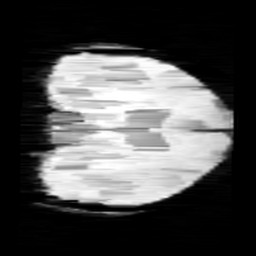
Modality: minIP
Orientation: coronal
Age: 10
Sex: male
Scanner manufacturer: siemens
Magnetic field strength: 3 T
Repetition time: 0.027 s
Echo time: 0.02 s